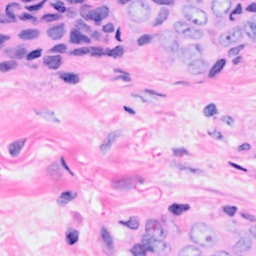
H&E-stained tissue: Breast